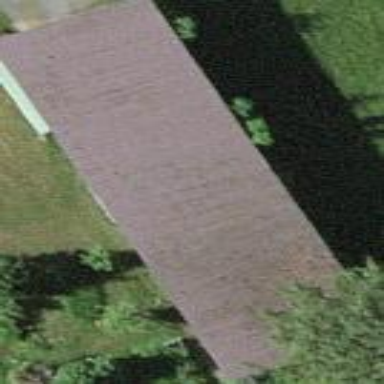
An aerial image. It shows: View of roof of building.